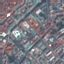
Label: Residential